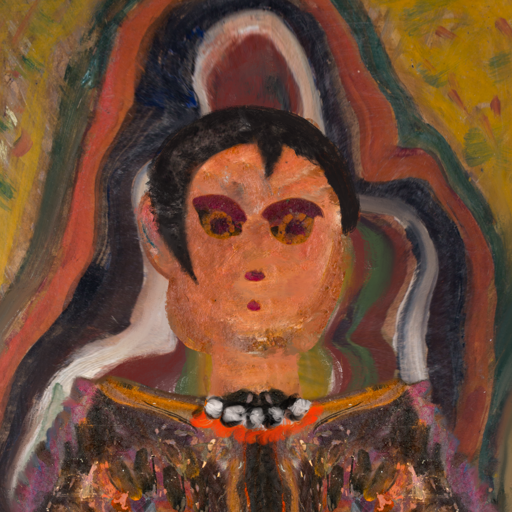
Background: AfterRaid, Head And Neck Front: Boggyland, Face Front: Doll, Bust: Gypsy_Queen, Hair Front: Roy_Bahadur, Head Accessory: Blank, Second Necklace: Blank, Necklace: An_Impression, Baby: Blank